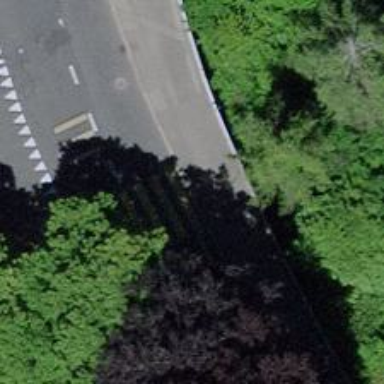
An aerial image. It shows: Kerb serving as barrier.